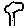
Label: tree